Field crop: tomato
Growth stage: 1
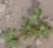
Species: portulaca